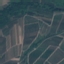
Label: PermanentCrop